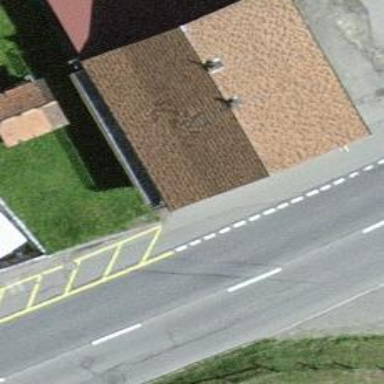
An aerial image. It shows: Restaurant in building.